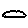
Label: cloud